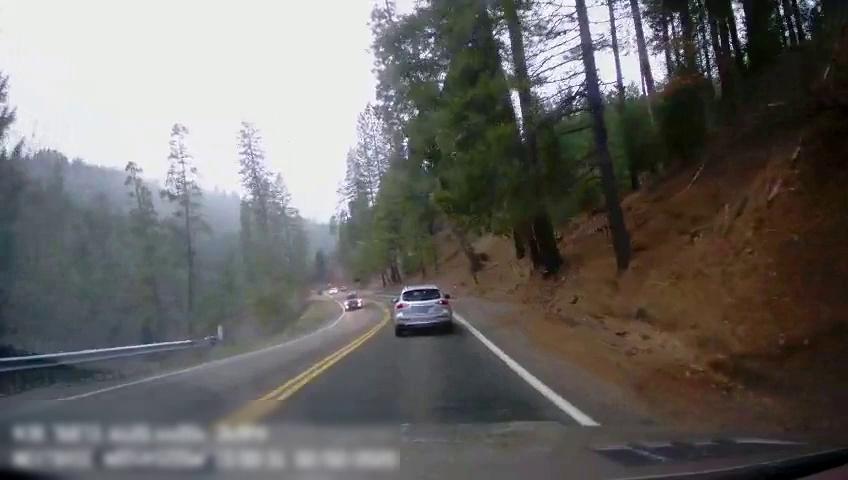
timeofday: Day
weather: Cloudy
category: Drivable Space
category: Vehicles | SUV
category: Vehicles | SUV
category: Lanes | Alternate Lane
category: Lanes | Current Lane
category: Lanes | Opposite Lane
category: Lanes | Opposite Lane